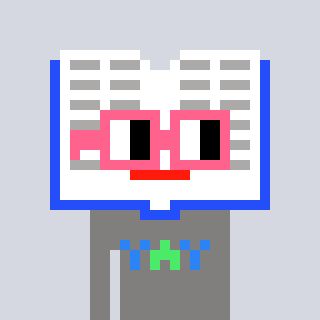
a pixel art character with square pink glasses, a dictionary-shaped head and a bluegrey-colored body on a cool background